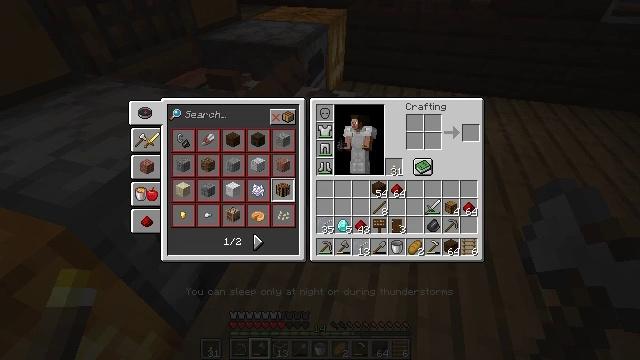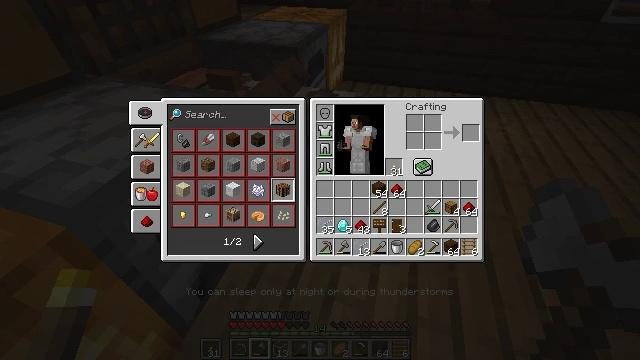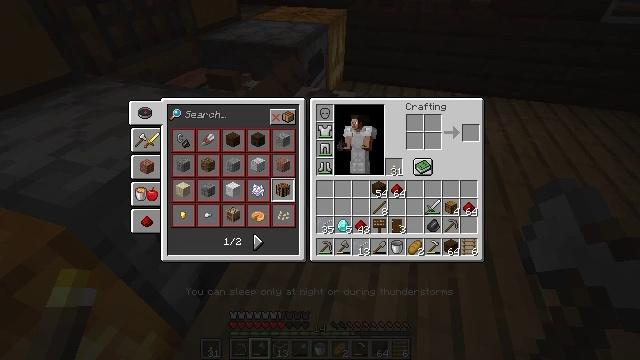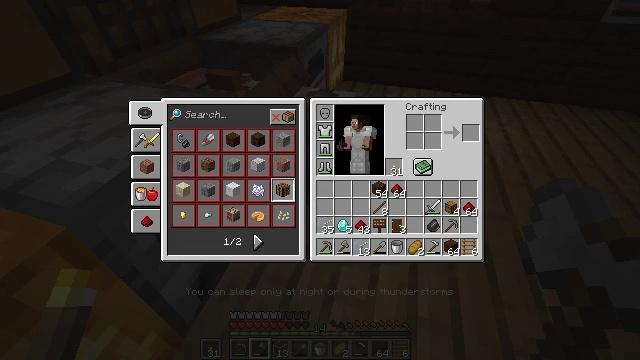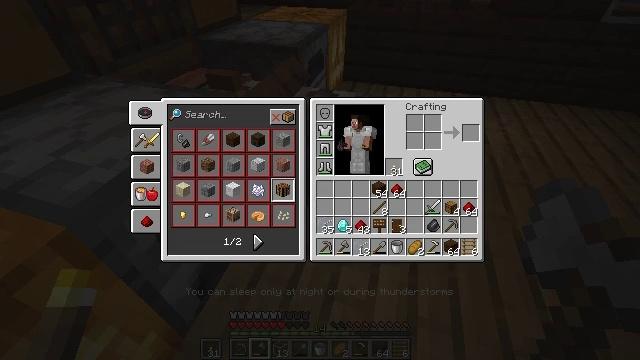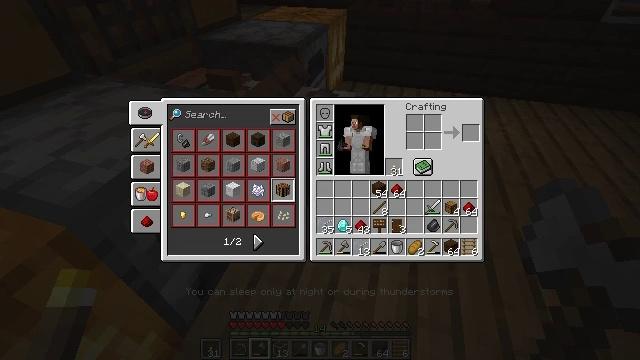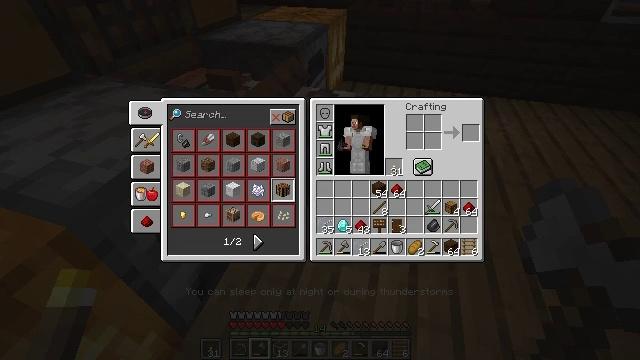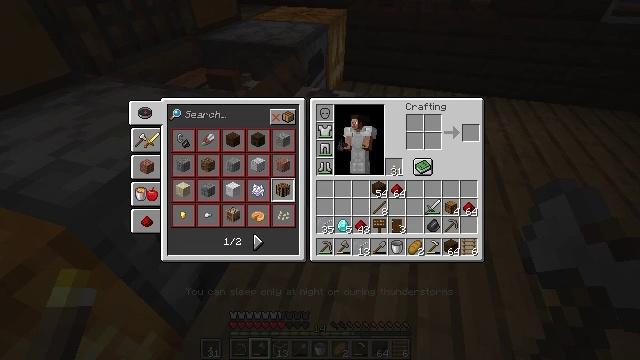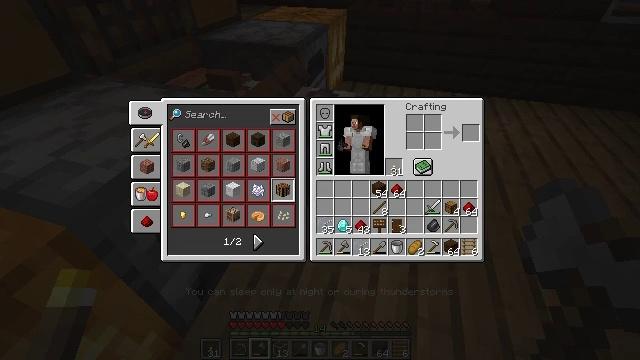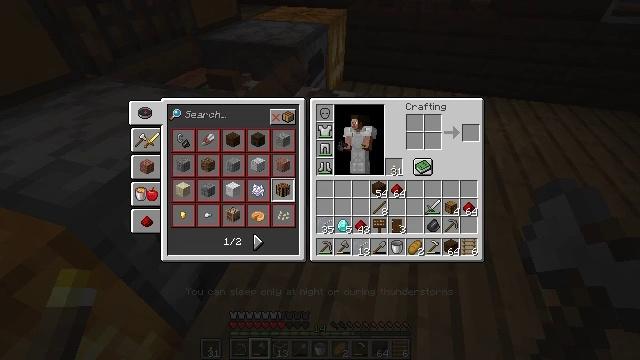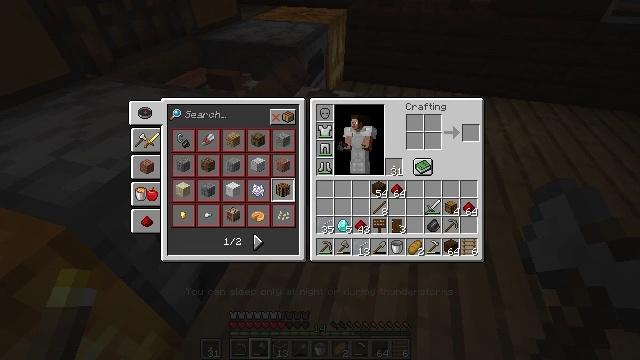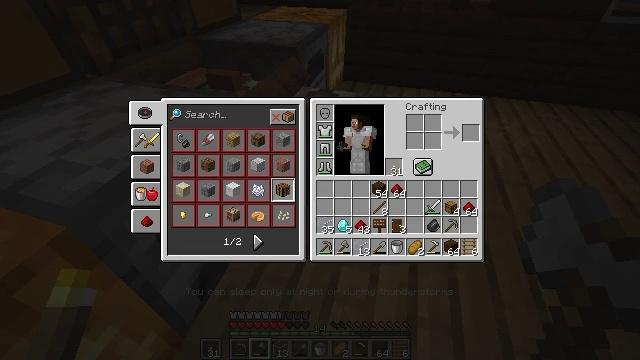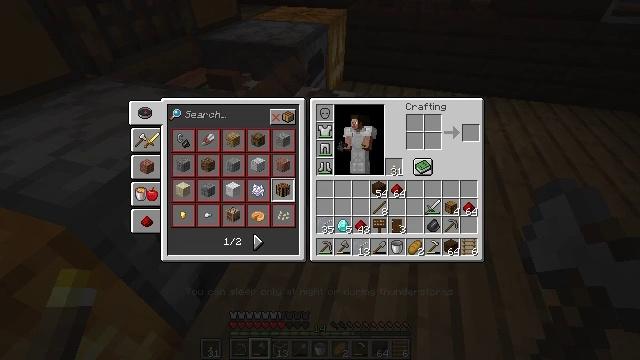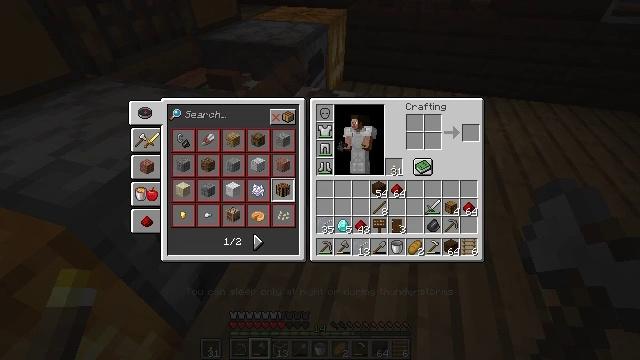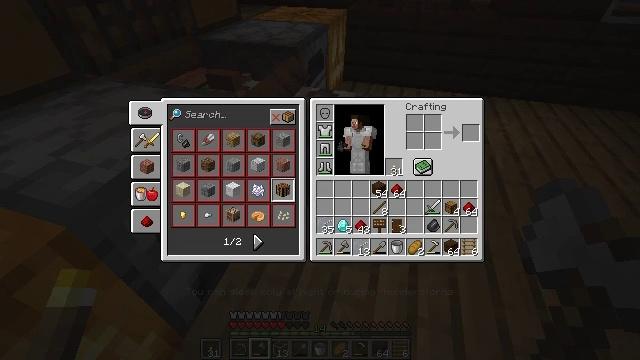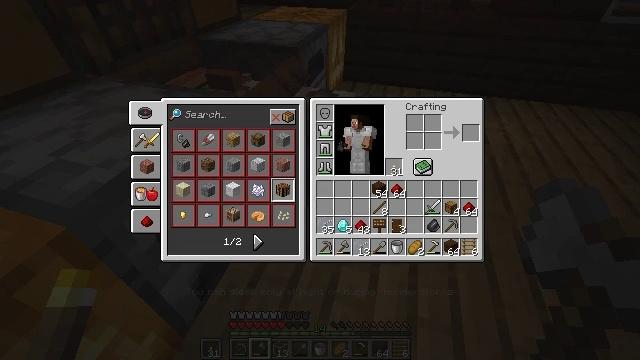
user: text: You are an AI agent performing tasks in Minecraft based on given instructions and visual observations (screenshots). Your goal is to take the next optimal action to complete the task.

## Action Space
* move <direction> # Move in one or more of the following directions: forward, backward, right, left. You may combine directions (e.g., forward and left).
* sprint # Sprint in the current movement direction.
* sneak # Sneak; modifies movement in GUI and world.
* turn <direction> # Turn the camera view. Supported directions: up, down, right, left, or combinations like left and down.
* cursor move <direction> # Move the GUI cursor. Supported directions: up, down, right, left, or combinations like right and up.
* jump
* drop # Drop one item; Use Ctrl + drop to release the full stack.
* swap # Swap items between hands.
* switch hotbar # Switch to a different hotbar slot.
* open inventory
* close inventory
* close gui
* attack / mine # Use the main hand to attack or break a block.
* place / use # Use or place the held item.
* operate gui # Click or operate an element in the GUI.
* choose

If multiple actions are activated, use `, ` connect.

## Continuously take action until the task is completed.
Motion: motion action
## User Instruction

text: Craft some cobblestone wall using the crafting table.
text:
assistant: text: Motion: no_op
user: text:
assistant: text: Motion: no_op
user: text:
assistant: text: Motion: no_op
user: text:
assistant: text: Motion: no_op
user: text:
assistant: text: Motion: no_op
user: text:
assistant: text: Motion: no_op
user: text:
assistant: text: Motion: no_op
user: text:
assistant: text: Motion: no_op
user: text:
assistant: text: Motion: no_op
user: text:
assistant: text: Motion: no_op
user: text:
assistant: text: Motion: no_op
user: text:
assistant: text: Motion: no_op
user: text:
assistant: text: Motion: no_op
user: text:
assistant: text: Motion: no_op
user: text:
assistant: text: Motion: no_op
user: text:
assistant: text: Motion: no_op
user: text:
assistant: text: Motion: no_op
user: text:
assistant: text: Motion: no_op
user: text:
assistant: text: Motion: no_op
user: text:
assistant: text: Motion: no_op
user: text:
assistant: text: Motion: no_op
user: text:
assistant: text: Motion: no_op
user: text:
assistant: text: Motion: no_op
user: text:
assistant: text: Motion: no_op
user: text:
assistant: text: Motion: no_op
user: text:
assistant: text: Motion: no_op
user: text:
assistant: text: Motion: no_op
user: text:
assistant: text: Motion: no_op
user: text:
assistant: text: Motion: no_op
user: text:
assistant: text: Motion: no_op